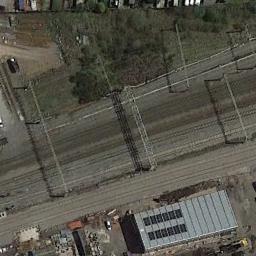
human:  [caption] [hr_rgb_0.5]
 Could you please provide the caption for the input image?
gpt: The railway is next to some trees and houses .

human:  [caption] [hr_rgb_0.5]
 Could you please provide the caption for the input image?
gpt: These railways are between some trees and buildings .

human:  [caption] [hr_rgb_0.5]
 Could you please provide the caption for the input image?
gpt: There are several buildings beside the railway .

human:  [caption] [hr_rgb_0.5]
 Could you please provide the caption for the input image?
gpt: There are many trees in the middle of the two railways .

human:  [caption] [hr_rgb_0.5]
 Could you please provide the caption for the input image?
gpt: There ae some trees and a gray building beside the railway .